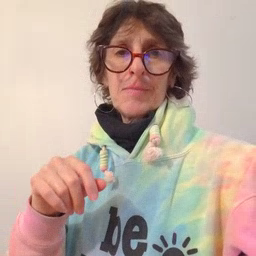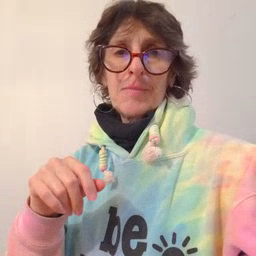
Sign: up